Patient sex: F
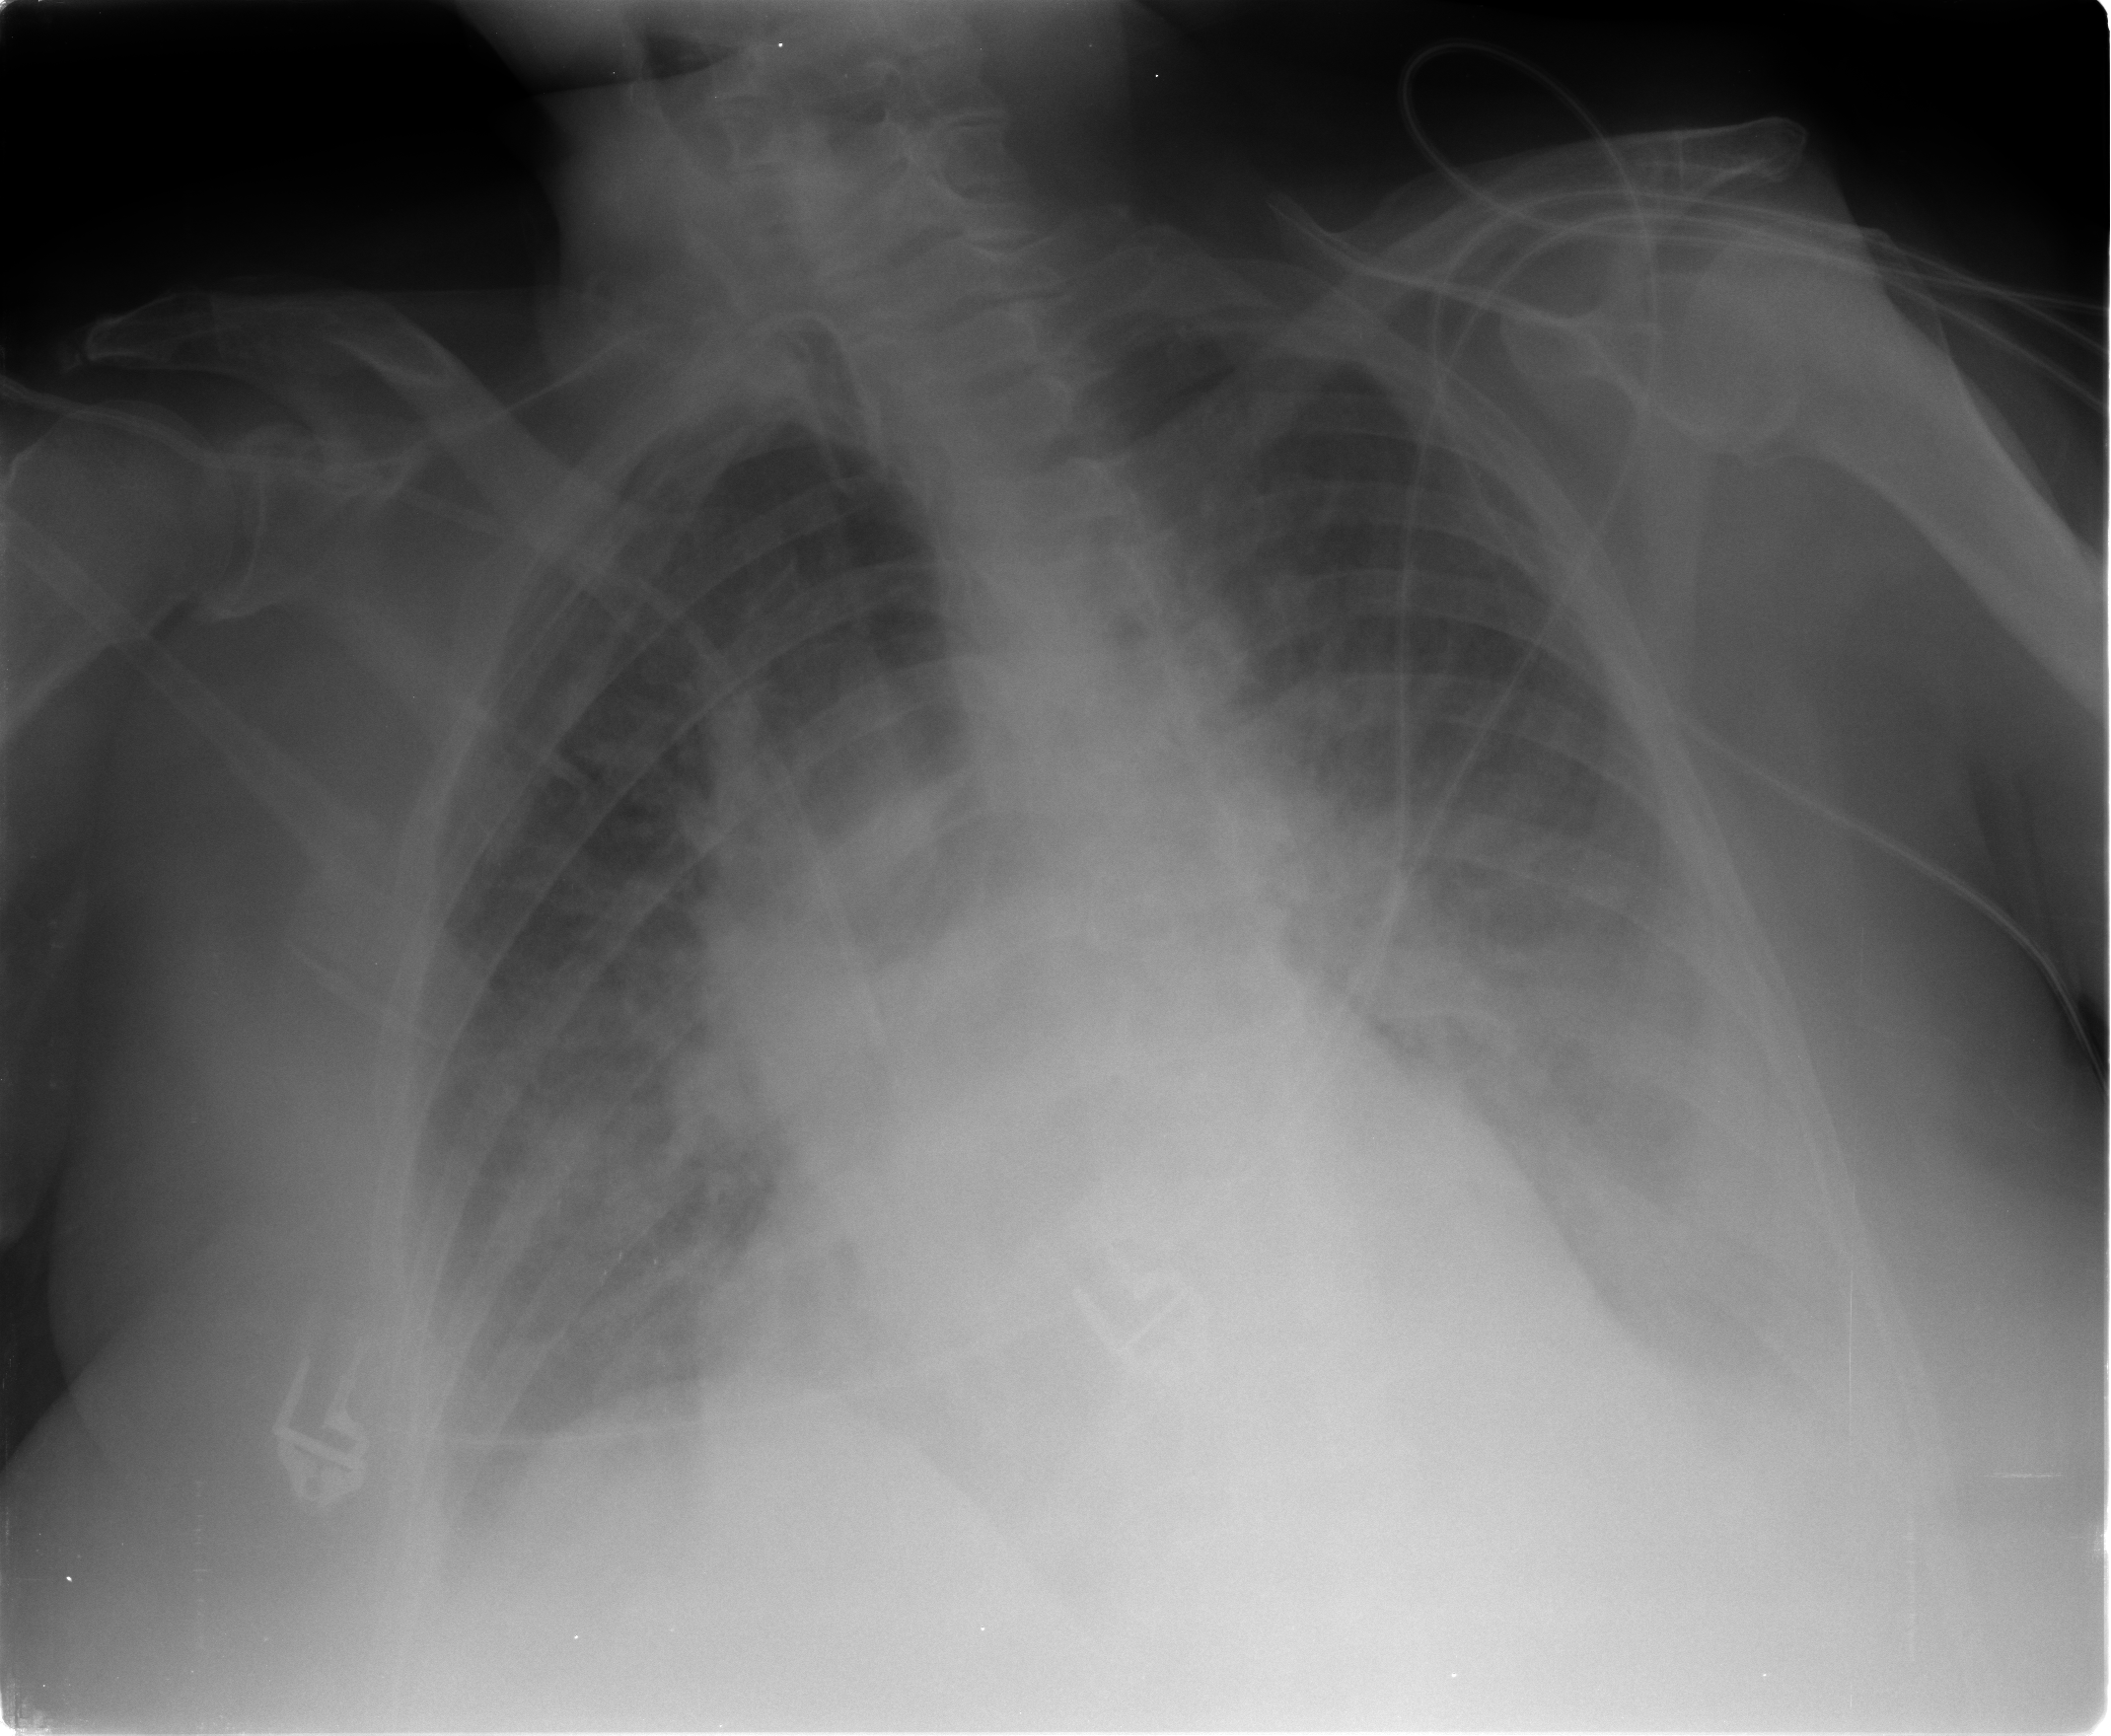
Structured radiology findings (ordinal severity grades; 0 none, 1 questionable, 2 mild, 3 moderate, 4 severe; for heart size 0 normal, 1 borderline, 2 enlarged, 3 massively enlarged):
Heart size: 2
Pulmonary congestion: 2
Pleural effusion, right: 2
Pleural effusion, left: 3
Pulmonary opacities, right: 2
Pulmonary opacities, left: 2
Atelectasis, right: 2
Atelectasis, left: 2